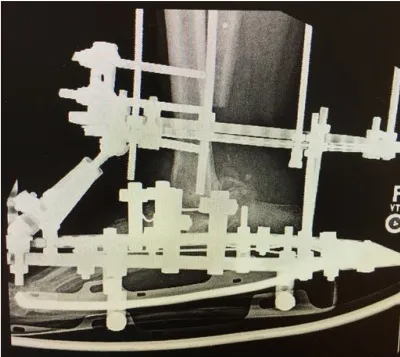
Lateral. Radiographs following definitive ankle fusion after eradication of infection.
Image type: radiology (x_ray)